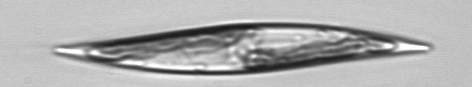
Label: Pleurosigma